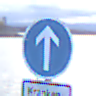
Verkehrszeichen: VorgeschriebeneFahrtrichtungGeradeaus
Zusatzzeichen unten: BesondereFahrzeugeUndTransportgueter4
Umgebung: Outdoor, Suburban
Tageszeit: SunriseSunset
Wetter: PartlyCloudy
Licht: Natural
Jahreszeit: NotSpecified
Kontrast: LowContrast